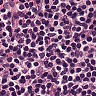
Metastatic tissue present: no